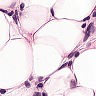
Metastatic tissue present: yes